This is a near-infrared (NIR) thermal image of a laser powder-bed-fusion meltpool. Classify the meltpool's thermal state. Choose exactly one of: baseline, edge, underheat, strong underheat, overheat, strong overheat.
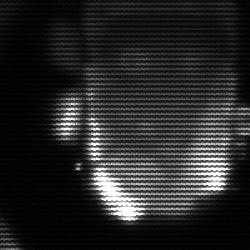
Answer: baseline